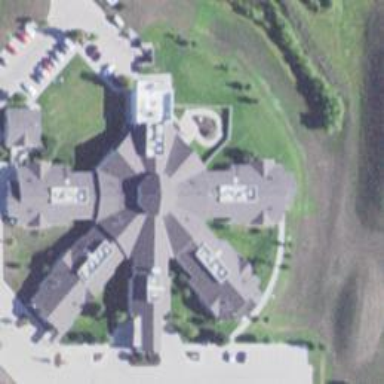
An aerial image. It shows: Nursing home.